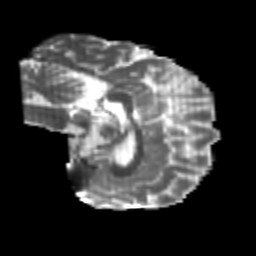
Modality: T2w
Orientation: sagittal
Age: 22
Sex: male
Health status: healthy
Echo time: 0.074 s